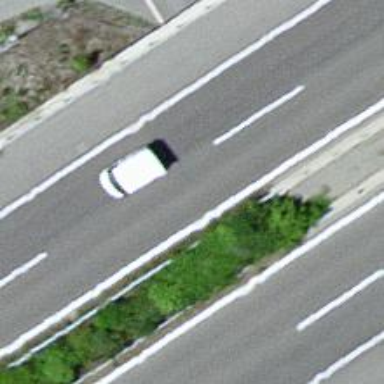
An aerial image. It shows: Motorway bridge.